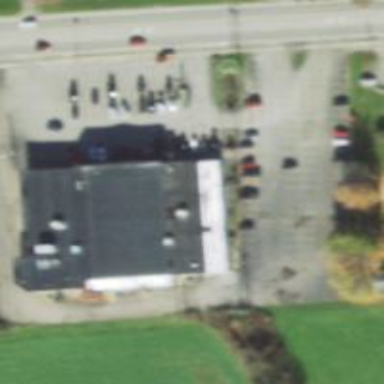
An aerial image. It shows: Supermarket located in building.